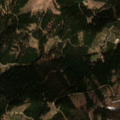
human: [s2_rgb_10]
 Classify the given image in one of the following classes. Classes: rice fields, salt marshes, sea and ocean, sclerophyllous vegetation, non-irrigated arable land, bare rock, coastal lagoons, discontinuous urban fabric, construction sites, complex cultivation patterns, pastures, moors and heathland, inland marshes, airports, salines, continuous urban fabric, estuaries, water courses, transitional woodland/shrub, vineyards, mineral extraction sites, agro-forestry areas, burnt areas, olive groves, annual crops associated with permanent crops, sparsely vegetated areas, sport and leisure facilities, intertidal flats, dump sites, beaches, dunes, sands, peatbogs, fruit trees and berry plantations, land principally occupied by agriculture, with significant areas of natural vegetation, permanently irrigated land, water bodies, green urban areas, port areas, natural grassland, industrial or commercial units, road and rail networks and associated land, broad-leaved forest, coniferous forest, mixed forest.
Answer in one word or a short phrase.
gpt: coniferous forest